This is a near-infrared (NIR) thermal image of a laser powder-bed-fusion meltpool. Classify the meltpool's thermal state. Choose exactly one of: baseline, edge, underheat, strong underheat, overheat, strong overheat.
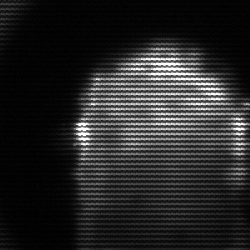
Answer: baseline